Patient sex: M
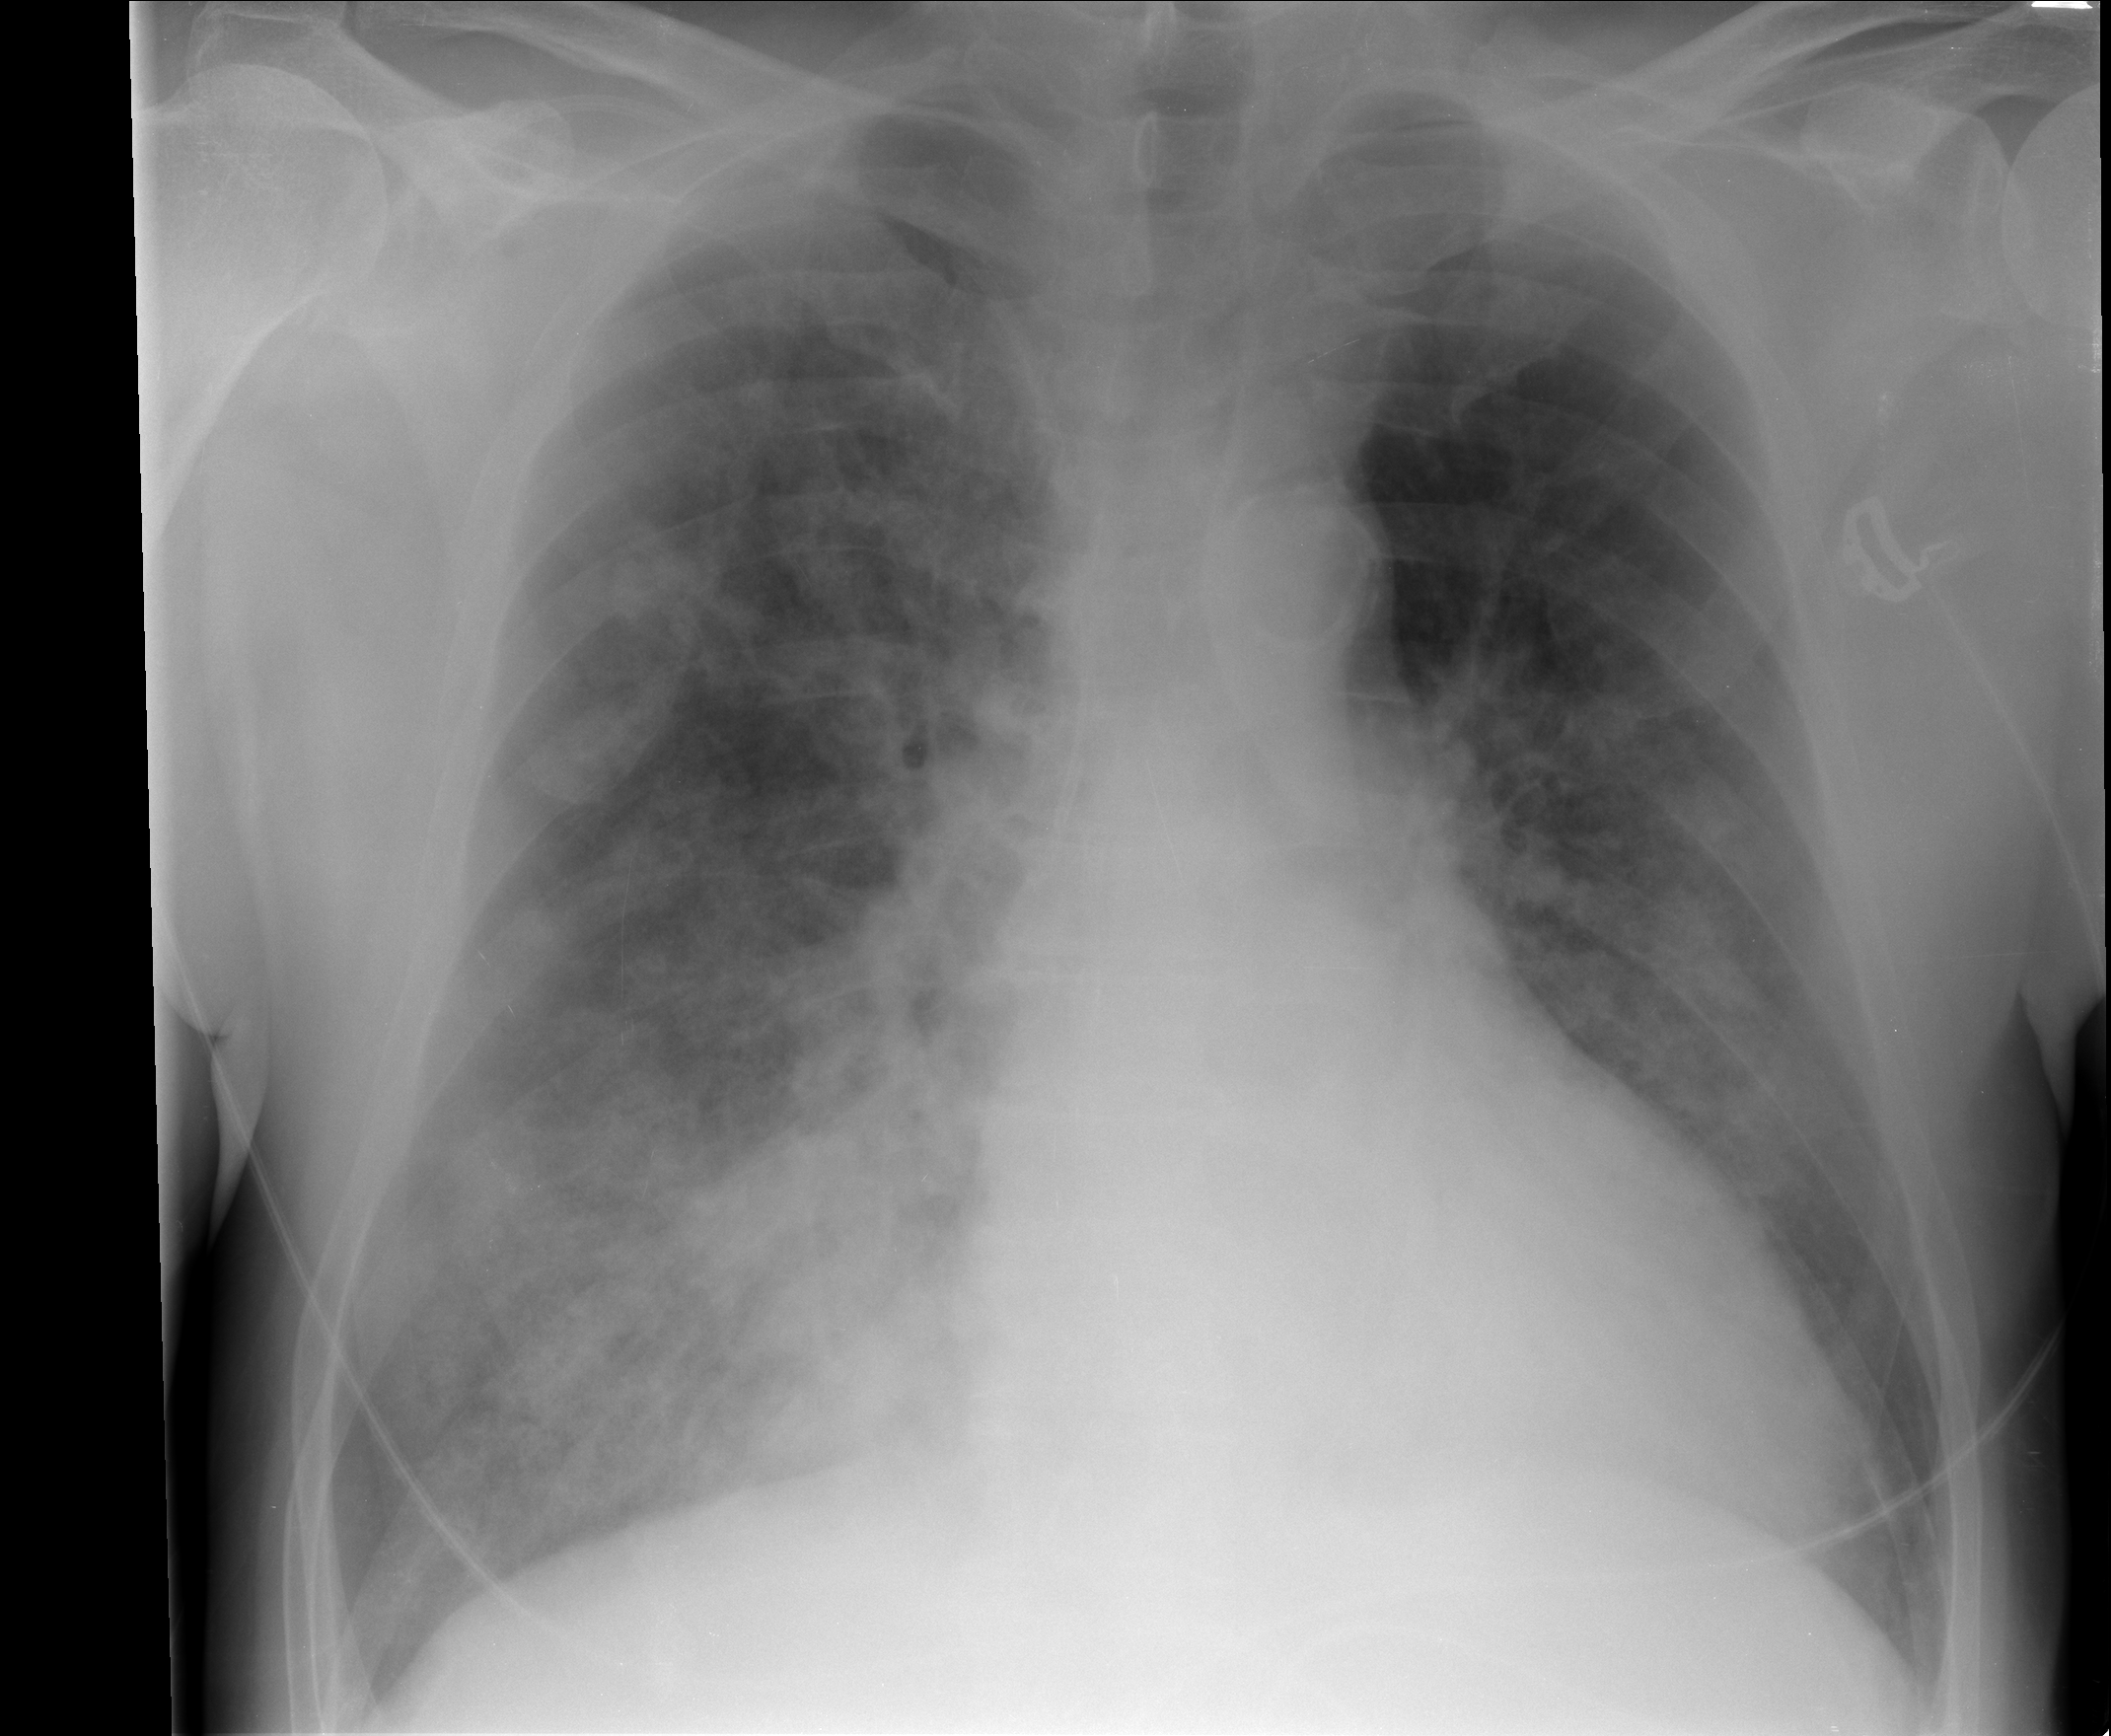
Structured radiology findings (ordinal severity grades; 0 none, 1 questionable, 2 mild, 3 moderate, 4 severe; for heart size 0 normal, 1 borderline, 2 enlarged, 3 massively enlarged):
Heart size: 2
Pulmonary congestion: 3
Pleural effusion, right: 0
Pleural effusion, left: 0
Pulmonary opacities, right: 3
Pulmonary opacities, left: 3
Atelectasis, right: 0
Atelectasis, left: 0